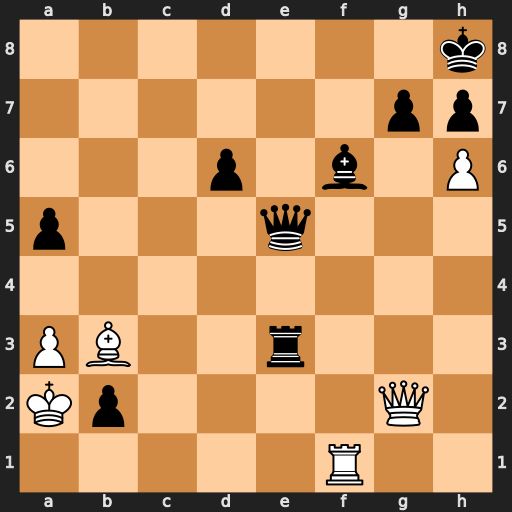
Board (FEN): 7k/6pp/3p1b1P/p3q3/8/PB2r3/Kp4Q1/5R2
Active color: w
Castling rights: -
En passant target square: -
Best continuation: hxg7+ Bxg7 Rf8+ Bxf8 Qg8#